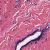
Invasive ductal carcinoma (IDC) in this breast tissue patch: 0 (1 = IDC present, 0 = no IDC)